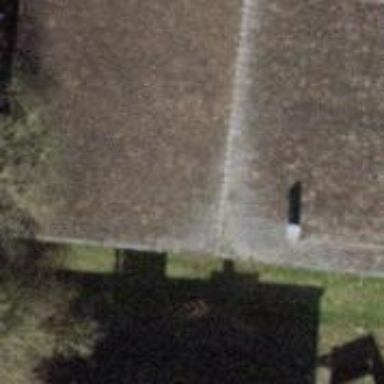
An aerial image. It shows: Gabled roof on farm auxiliary building.